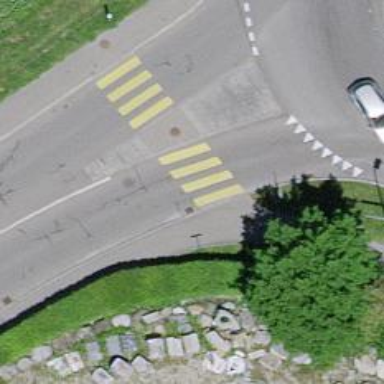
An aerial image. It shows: Tertiary road with advisory cycle lane.